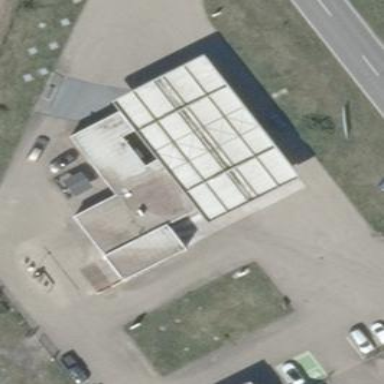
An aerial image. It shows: Industrial building.